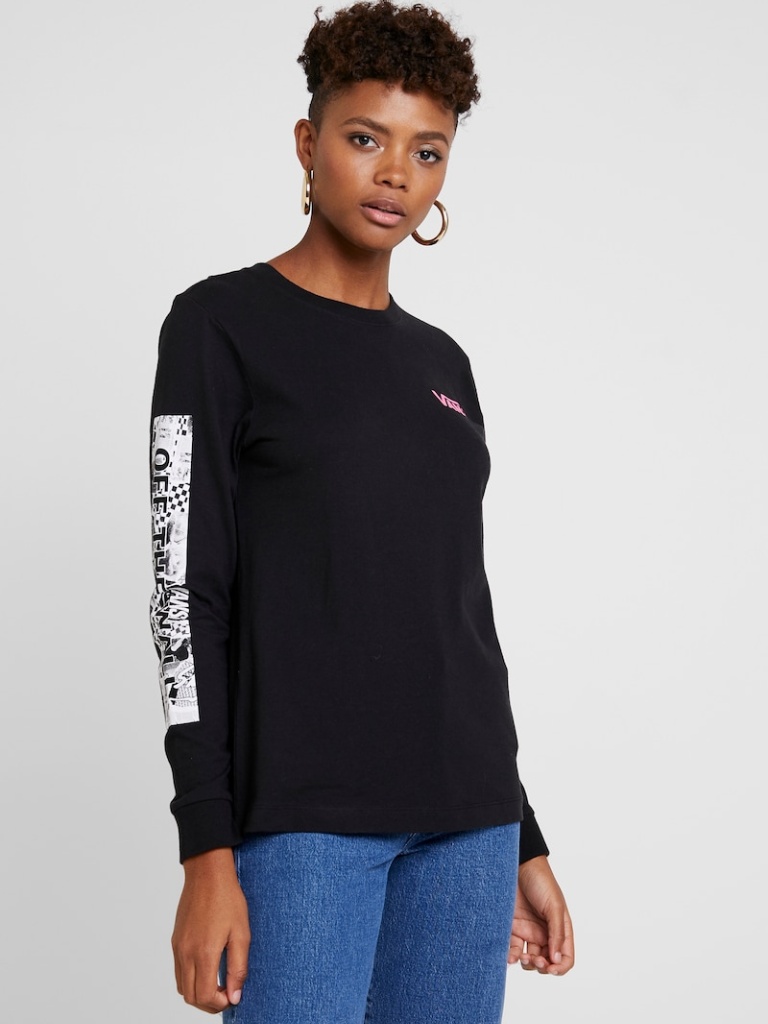
cotton relaxed a long-sleeved with the sleeves down hip length Untucked crew t-shirt